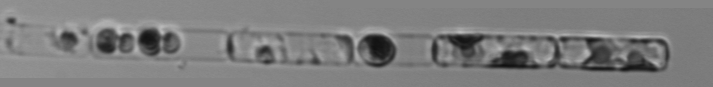
Label: Guinardia_delicatula_TAG_internal_parasite